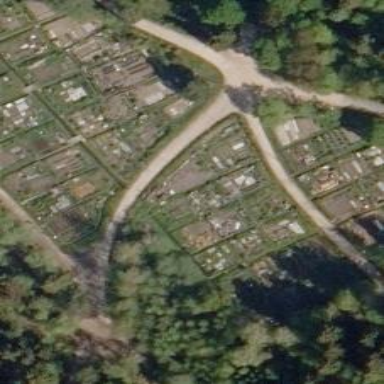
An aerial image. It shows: Allotments area.